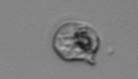
Label: Amoeba